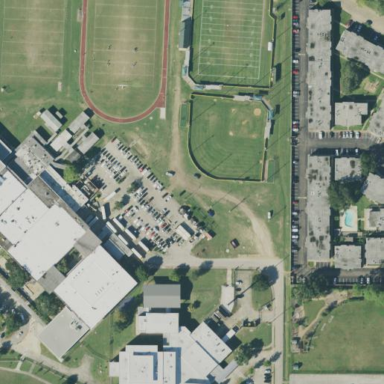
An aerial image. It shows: School.